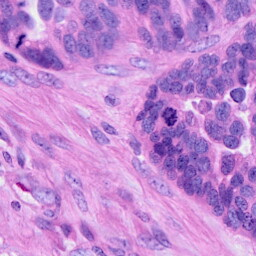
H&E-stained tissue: Ovarian